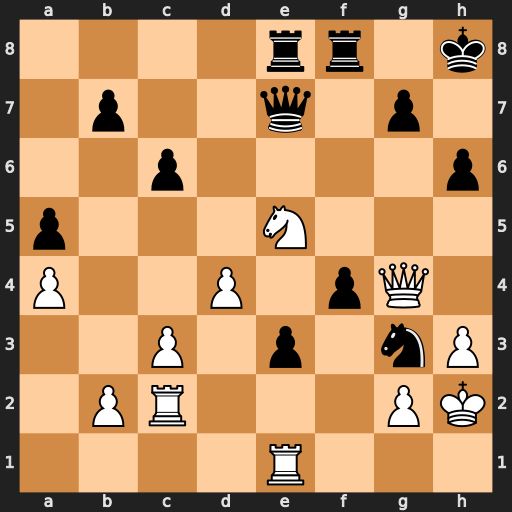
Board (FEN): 4rr1k/1p2q1p1/2p4p/p3N3/P2P1pQ1/2P1p1nP/1PR3PK/4R3
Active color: w
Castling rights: -
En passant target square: -
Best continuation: Ng6+ Kh7 Nxe7